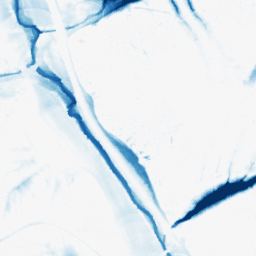
Category: morphological
Decomposition family: morphological_ellipse
Decomposition parameters: operation: closing
width: 30
height: 50
Upsampling method: bspline
Upsampling parameters: scale: 2
Upsampling scale: 2